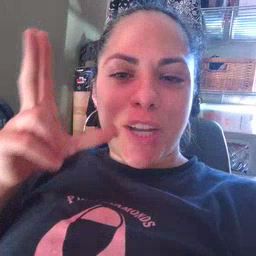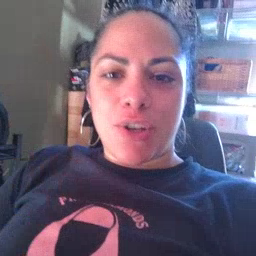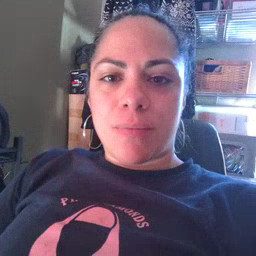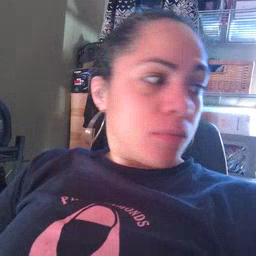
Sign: underwear